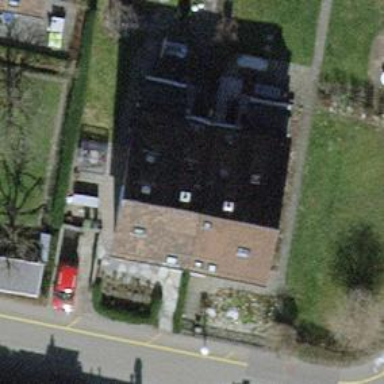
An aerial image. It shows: Building with tile roof.